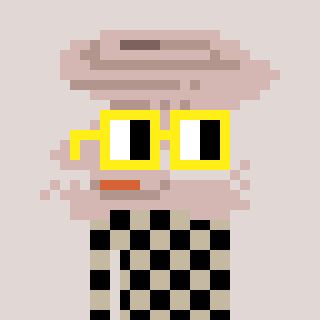
a pixel art character with square yellow glasses, a tornado-shaped head and a bege-colored body on a warm background